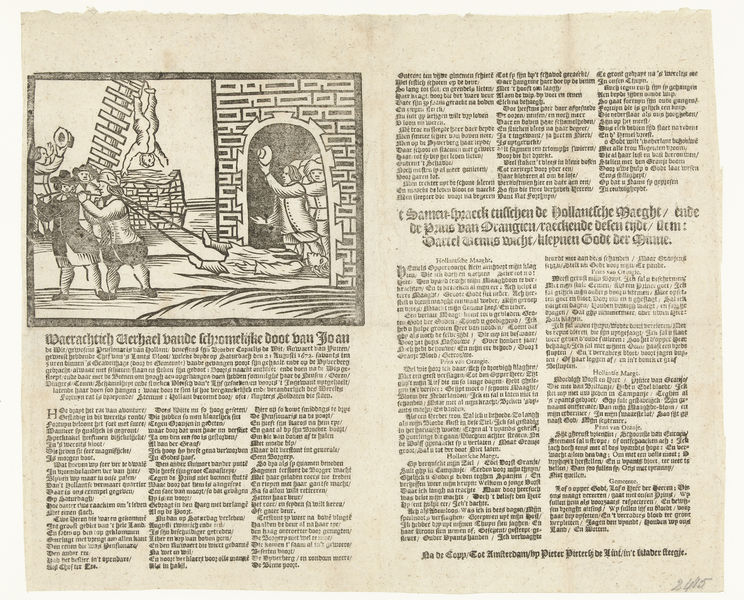
Titel: Dood van de gebroeders De Witt en de verminking van hun lichamen
Standort: Amsterdam
Institution: Rijksmuseum
Schlagwörter: chapeau, gravure, mort, cheval, dessin, latin, moyen age, pendu, impression, hommes, livre, torture, texte, roman, page, écriture, supplice, image, echelle, sentence, sentense